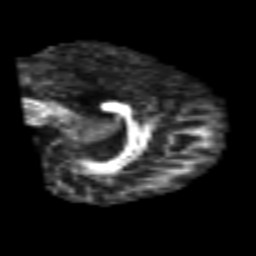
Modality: FA
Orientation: sagittal
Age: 25
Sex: male
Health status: healthy